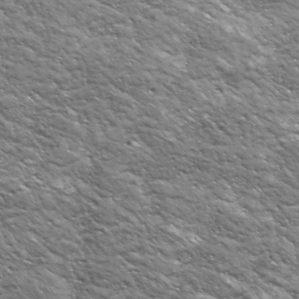
Label: frost